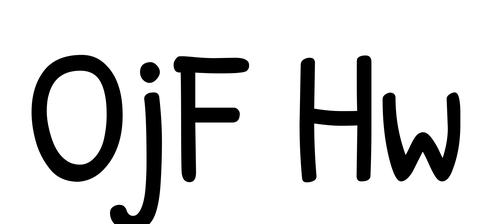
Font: PatrickHand-Regular